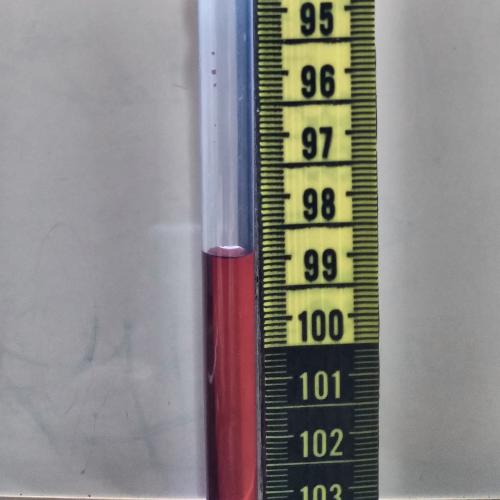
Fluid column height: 99.0 cm